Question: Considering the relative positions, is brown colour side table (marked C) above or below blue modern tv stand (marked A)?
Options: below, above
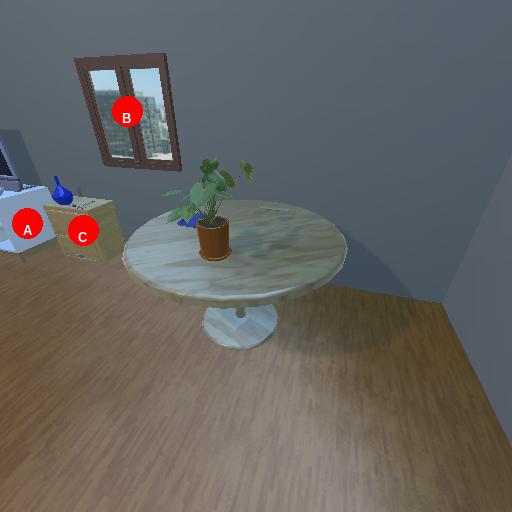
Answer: below